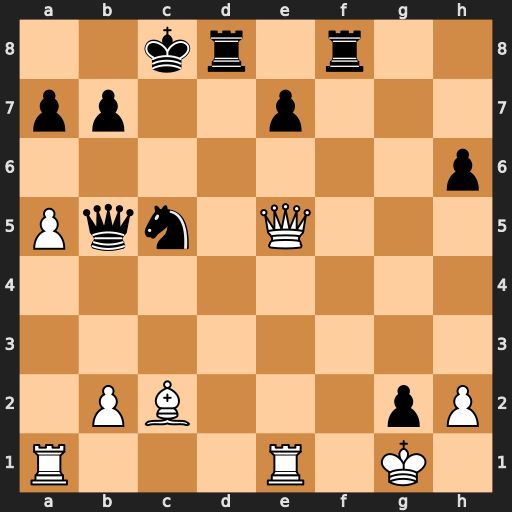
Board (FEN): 2kr1r2/pp2p3/7p/Pqn1Q3/8/8/1PB3pP/R3R1K1
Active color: w
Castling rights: -
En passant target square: -
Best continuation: Bf5+ Rxf5 Qxf5+